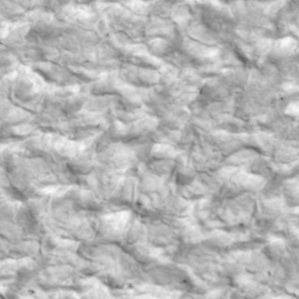
Label: non_frost